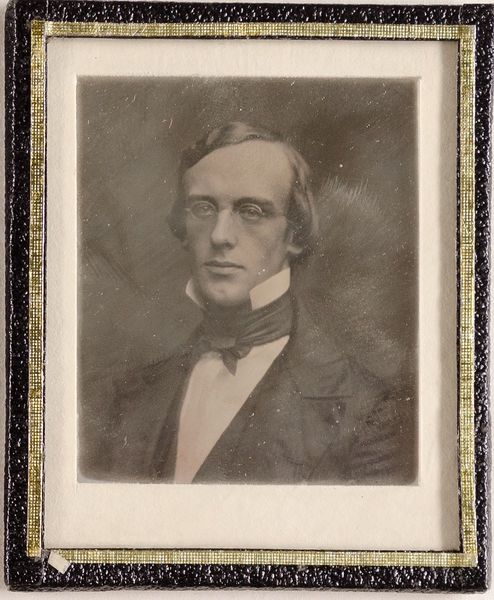
Titel: Unbekannter Mann mit Brille, um 1850
Künstler: Southworth & Hawes
Standort: Hamburg
Institution: Museum für Kunst und Gewerbe Hamburg
Schlagwörter: mann, brustbild, dreiviertelansicht, foto, fotografie, photographie, brille, photo, lichtbild, daguerreotypie, bildwerke, angewandte und bildende kunst, hessische systematik, porträtfotografie, porträtphotographie, augengläser